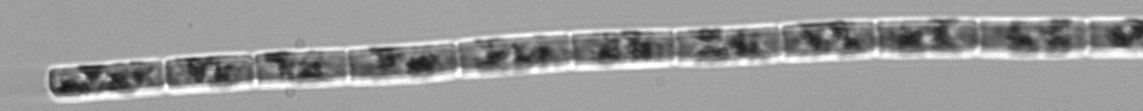
Label: Guinardia_delicatula